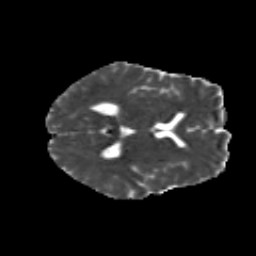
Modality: MD
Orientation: axial
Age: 25
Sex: male
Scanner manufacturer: siemens
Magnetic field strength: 3 T
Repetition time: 8.8 s
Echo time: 0.085 s